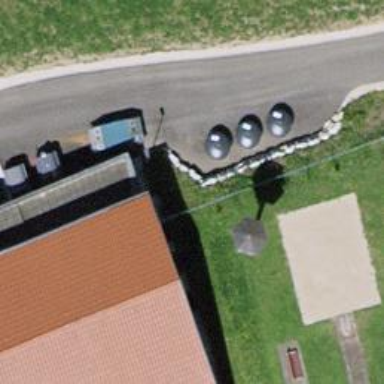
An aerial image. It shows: Recycling container at amenity designated for recycling.